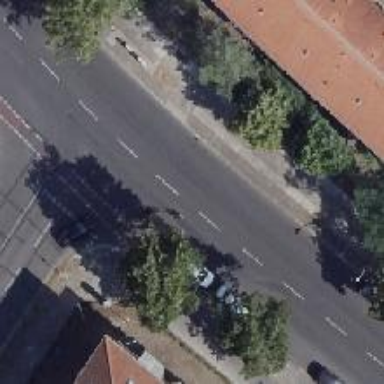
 there are cycle tracks on both sides of the road."